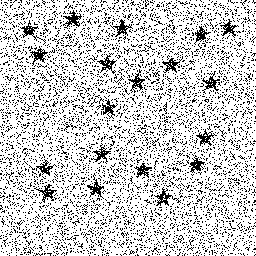
Squares: 0
Triangles: 0
Stars: 19
Total shapes: 19